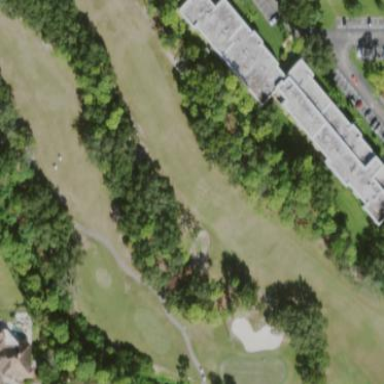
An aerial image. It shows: Grassy area designated as golf fairway.